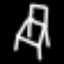
Label: chair